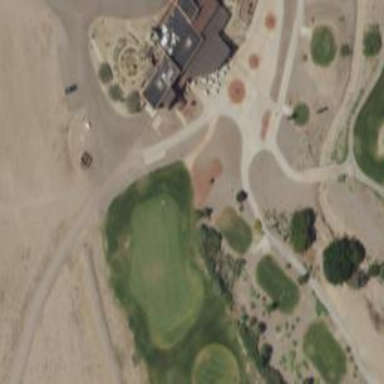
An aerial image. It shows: Path for golf carts.